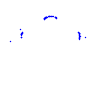
Particle: proton